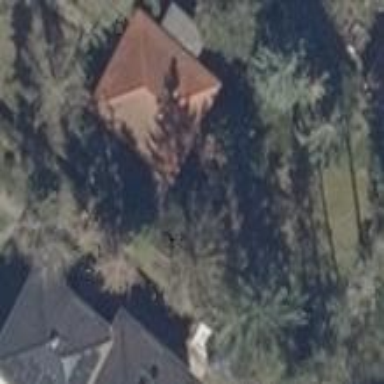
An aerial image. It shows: House with hipped roof.